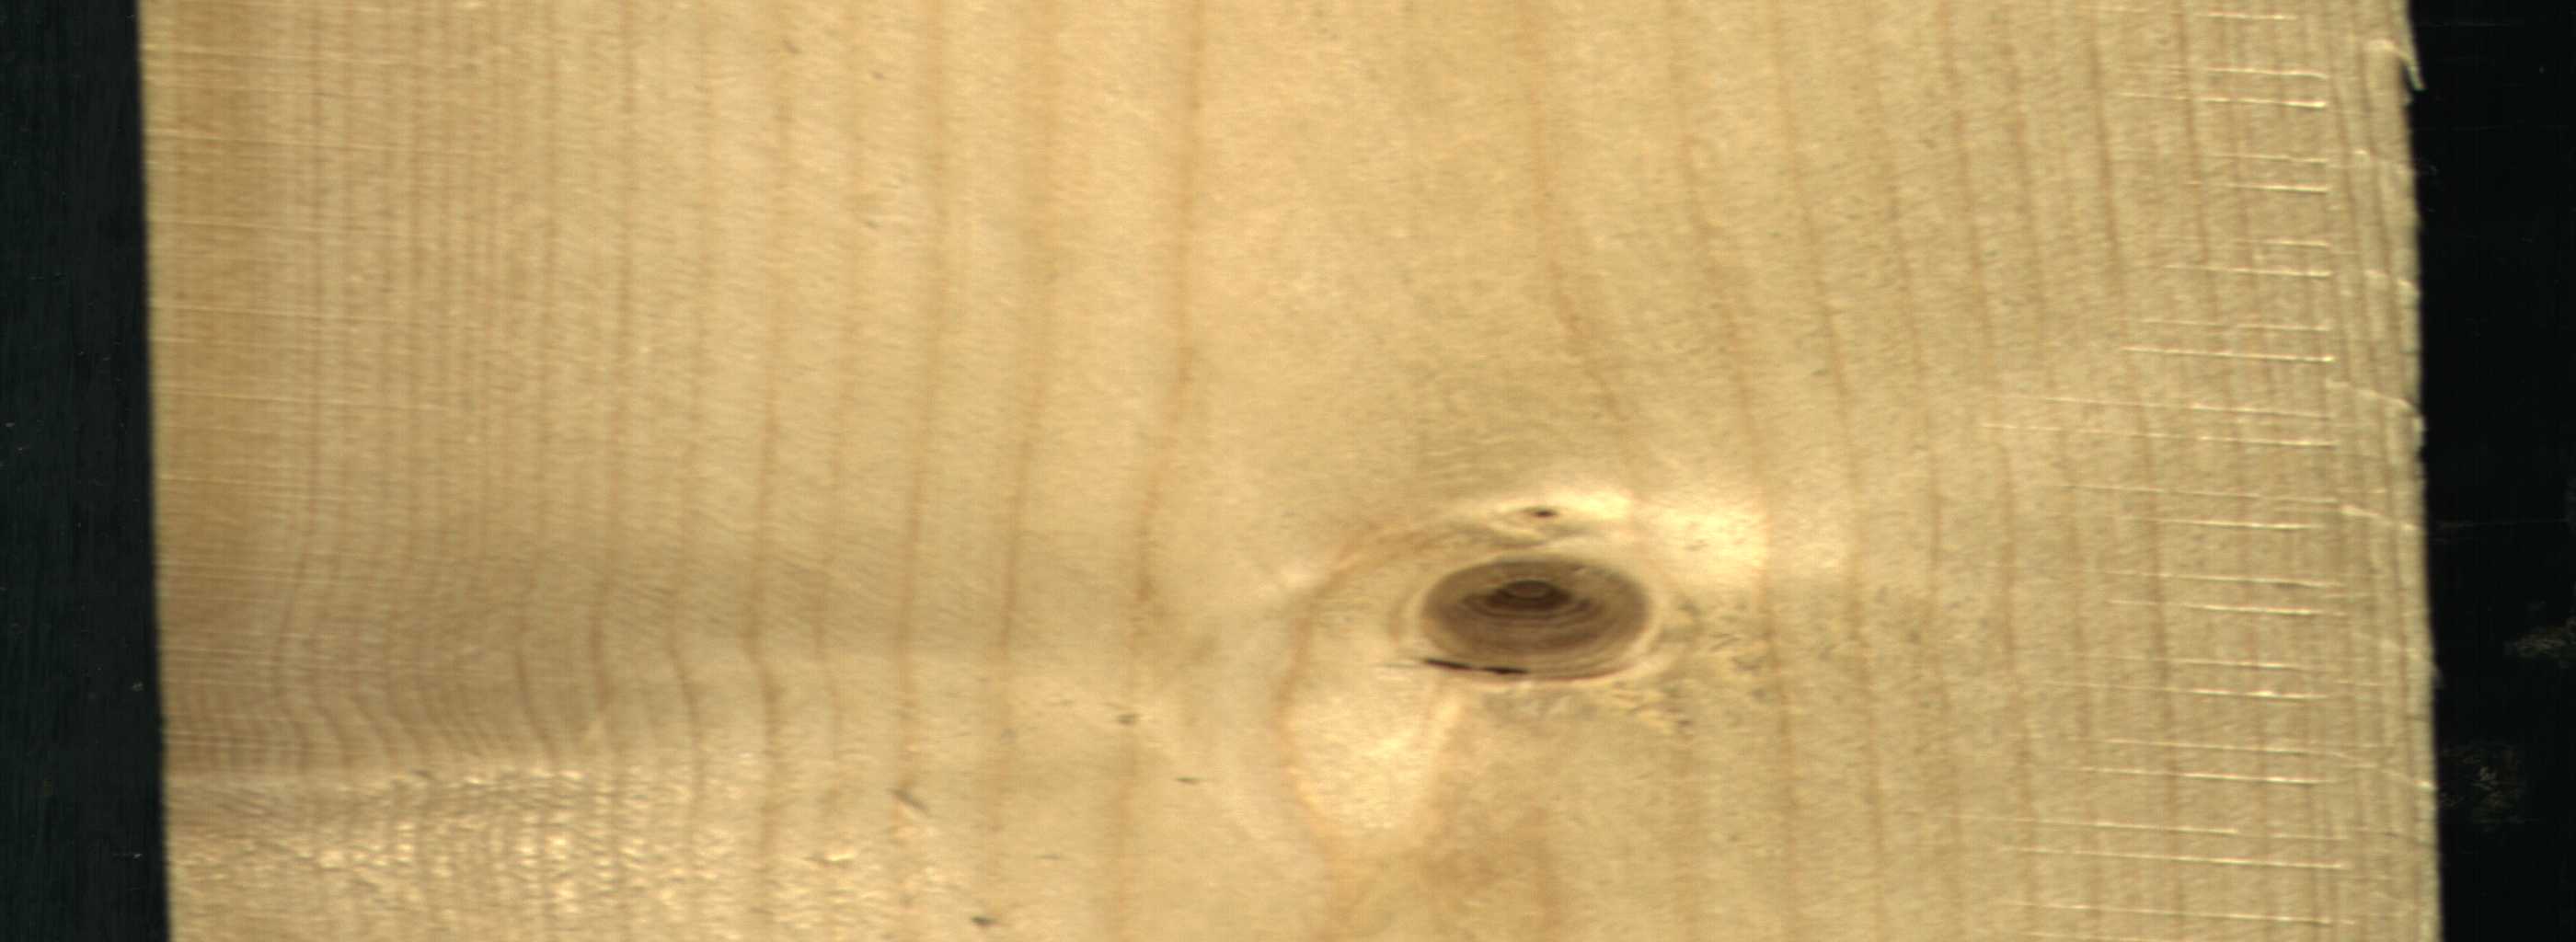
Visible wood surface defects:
Live_Knot